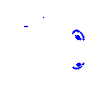
Particle: kaon